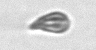
Label: Cryptophyta